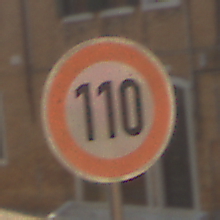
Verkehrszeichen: Geschwindigkeit110
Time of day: MorningAfternoon
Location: Outdoor (Urban)
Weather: Clear
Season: NotSpecified
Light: Natural